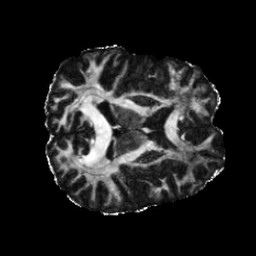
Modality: FA
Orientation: axial
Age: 30
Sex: male
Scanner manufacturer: siemens
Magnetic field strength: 6.98 T
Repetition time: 7.776 s
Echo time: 0.076 s